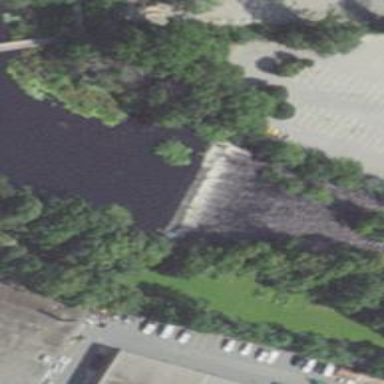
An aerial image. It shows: Weir in waterway.